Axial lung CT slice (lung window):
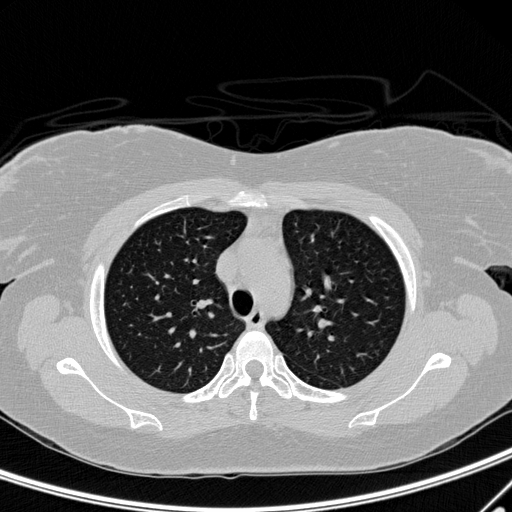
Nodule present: no